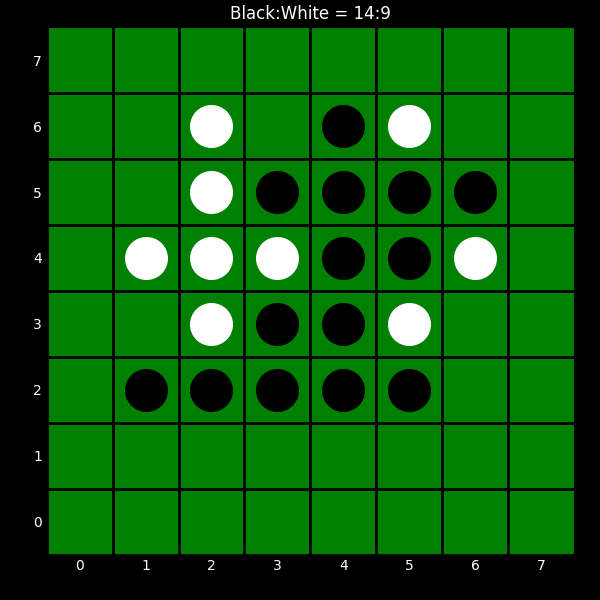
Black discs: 14
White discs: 9